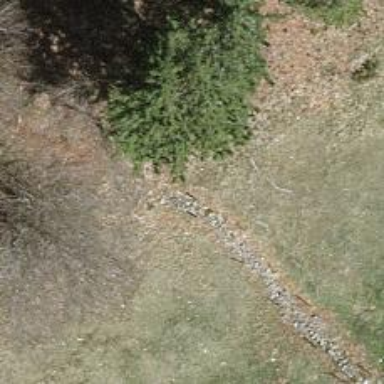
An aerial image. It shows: Wall barrier.